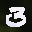
Label: 3